You are looking at the short-time Fourier spectrogram of a bearing's acceleration signal. Based on the visible evidence, which condition applies: normal, inner_race, outer_race, ball?
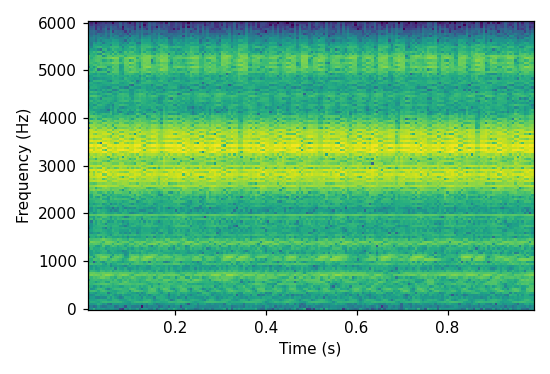
Answer: outer_race